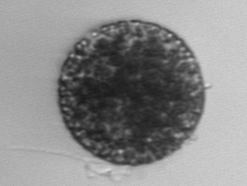
Label: Vicicitus_globosus